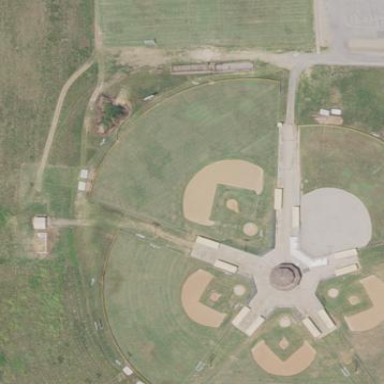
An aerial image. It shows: Baseball pitch for leisure land activities.